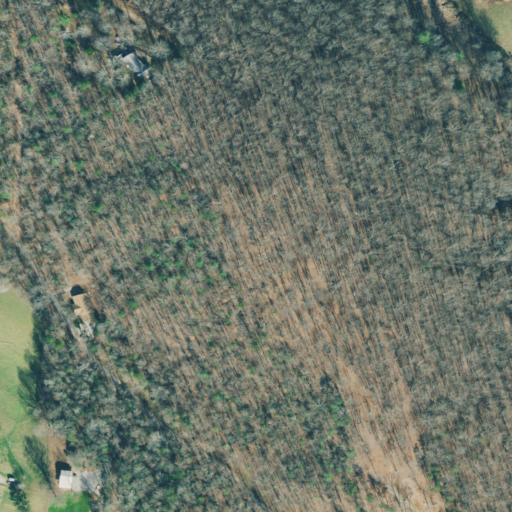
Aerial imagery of mountain in Georgia named John Jones Mountain containing deciduous forest, pasture, and open development